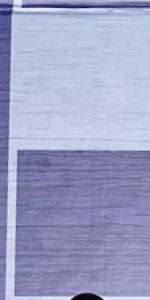
Label: Empty